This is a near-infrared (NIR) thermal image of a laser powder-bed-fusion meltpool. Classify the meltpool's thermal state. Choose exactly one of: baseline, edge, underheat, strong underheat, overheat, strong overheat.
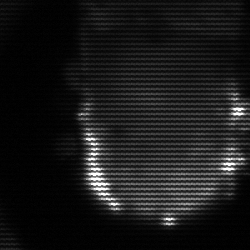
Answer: baseline